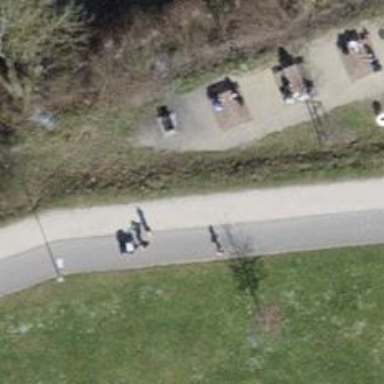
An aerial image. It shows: Barbecue grill is present.